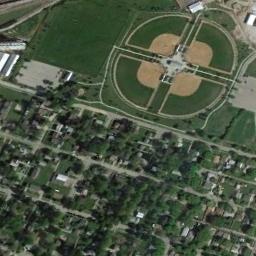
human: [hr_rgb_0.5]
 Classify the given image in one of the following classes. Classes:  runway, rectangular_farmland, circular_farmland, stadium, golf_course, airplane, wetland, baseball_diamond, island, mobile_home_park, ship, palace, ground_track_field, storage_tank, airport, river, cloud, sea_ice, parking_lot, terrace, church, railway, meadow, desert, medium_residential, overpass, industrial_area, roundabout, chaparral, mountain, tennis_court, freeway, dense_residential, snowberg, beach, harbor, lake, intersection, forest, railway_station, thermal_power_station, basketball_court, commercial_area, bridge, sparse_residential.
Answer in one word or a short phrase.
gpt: baseball_diamond